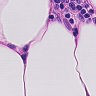
Metastatic tissue present: no